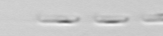
Label: Skeletonema